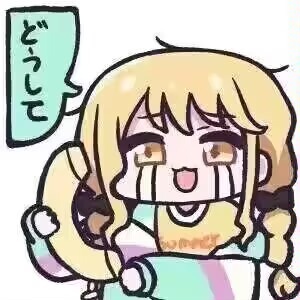
Label: anime